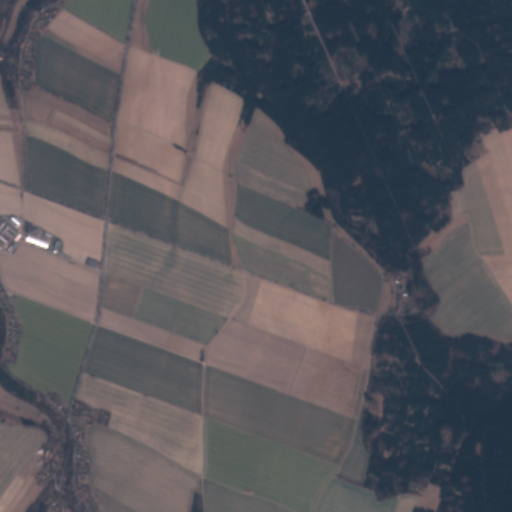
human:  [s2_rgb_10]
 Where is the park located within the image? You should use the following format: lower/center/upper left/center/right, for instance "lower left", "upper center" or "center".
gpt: The park is located in the lower left of the image.
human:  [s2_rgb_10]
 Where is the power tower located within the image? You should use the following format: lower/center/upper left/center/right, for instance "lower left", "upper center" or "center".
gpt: The power tower is located in the center right of the image.
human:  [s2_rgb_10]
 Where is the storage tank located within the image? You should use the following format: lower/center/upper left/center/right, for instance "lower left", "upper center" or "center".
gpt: The storage tank is located in the center left of the image.
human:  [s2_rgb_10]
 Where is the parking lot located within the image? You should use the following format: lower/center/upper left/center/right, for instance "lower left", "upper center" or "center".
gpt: There is no parking lot in the image.